This grayscale texture is a bearing vibration snapshot reshaped row-by-row into a square image. Diagnose the bearing from this image, choosing from: normal, inner_race, outer_race, ball.
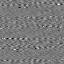
Answer: ball